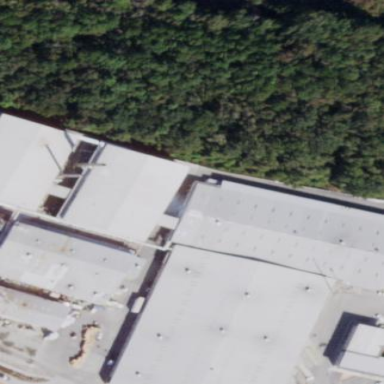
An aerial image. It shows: Industrial building.